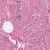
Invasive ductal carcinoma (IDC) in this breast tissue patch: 0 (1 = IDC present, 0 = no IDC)